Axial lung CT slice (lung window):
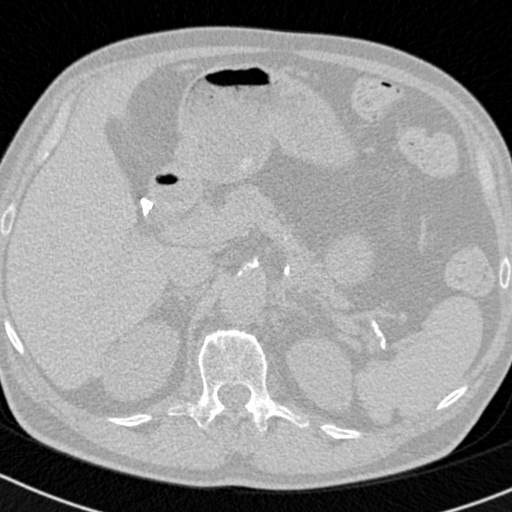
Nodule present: no